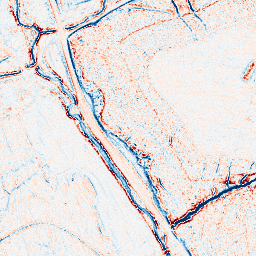
Category: edge_preserving
Decomposition family: anisotropic_diffusion
Decomposition parameters: iterations: 20
kappa: 50
gamma: 0.05
Upsampling method: bspline
Upsampling parameters: scale: 8
Upsampling scale: 8